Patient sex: M
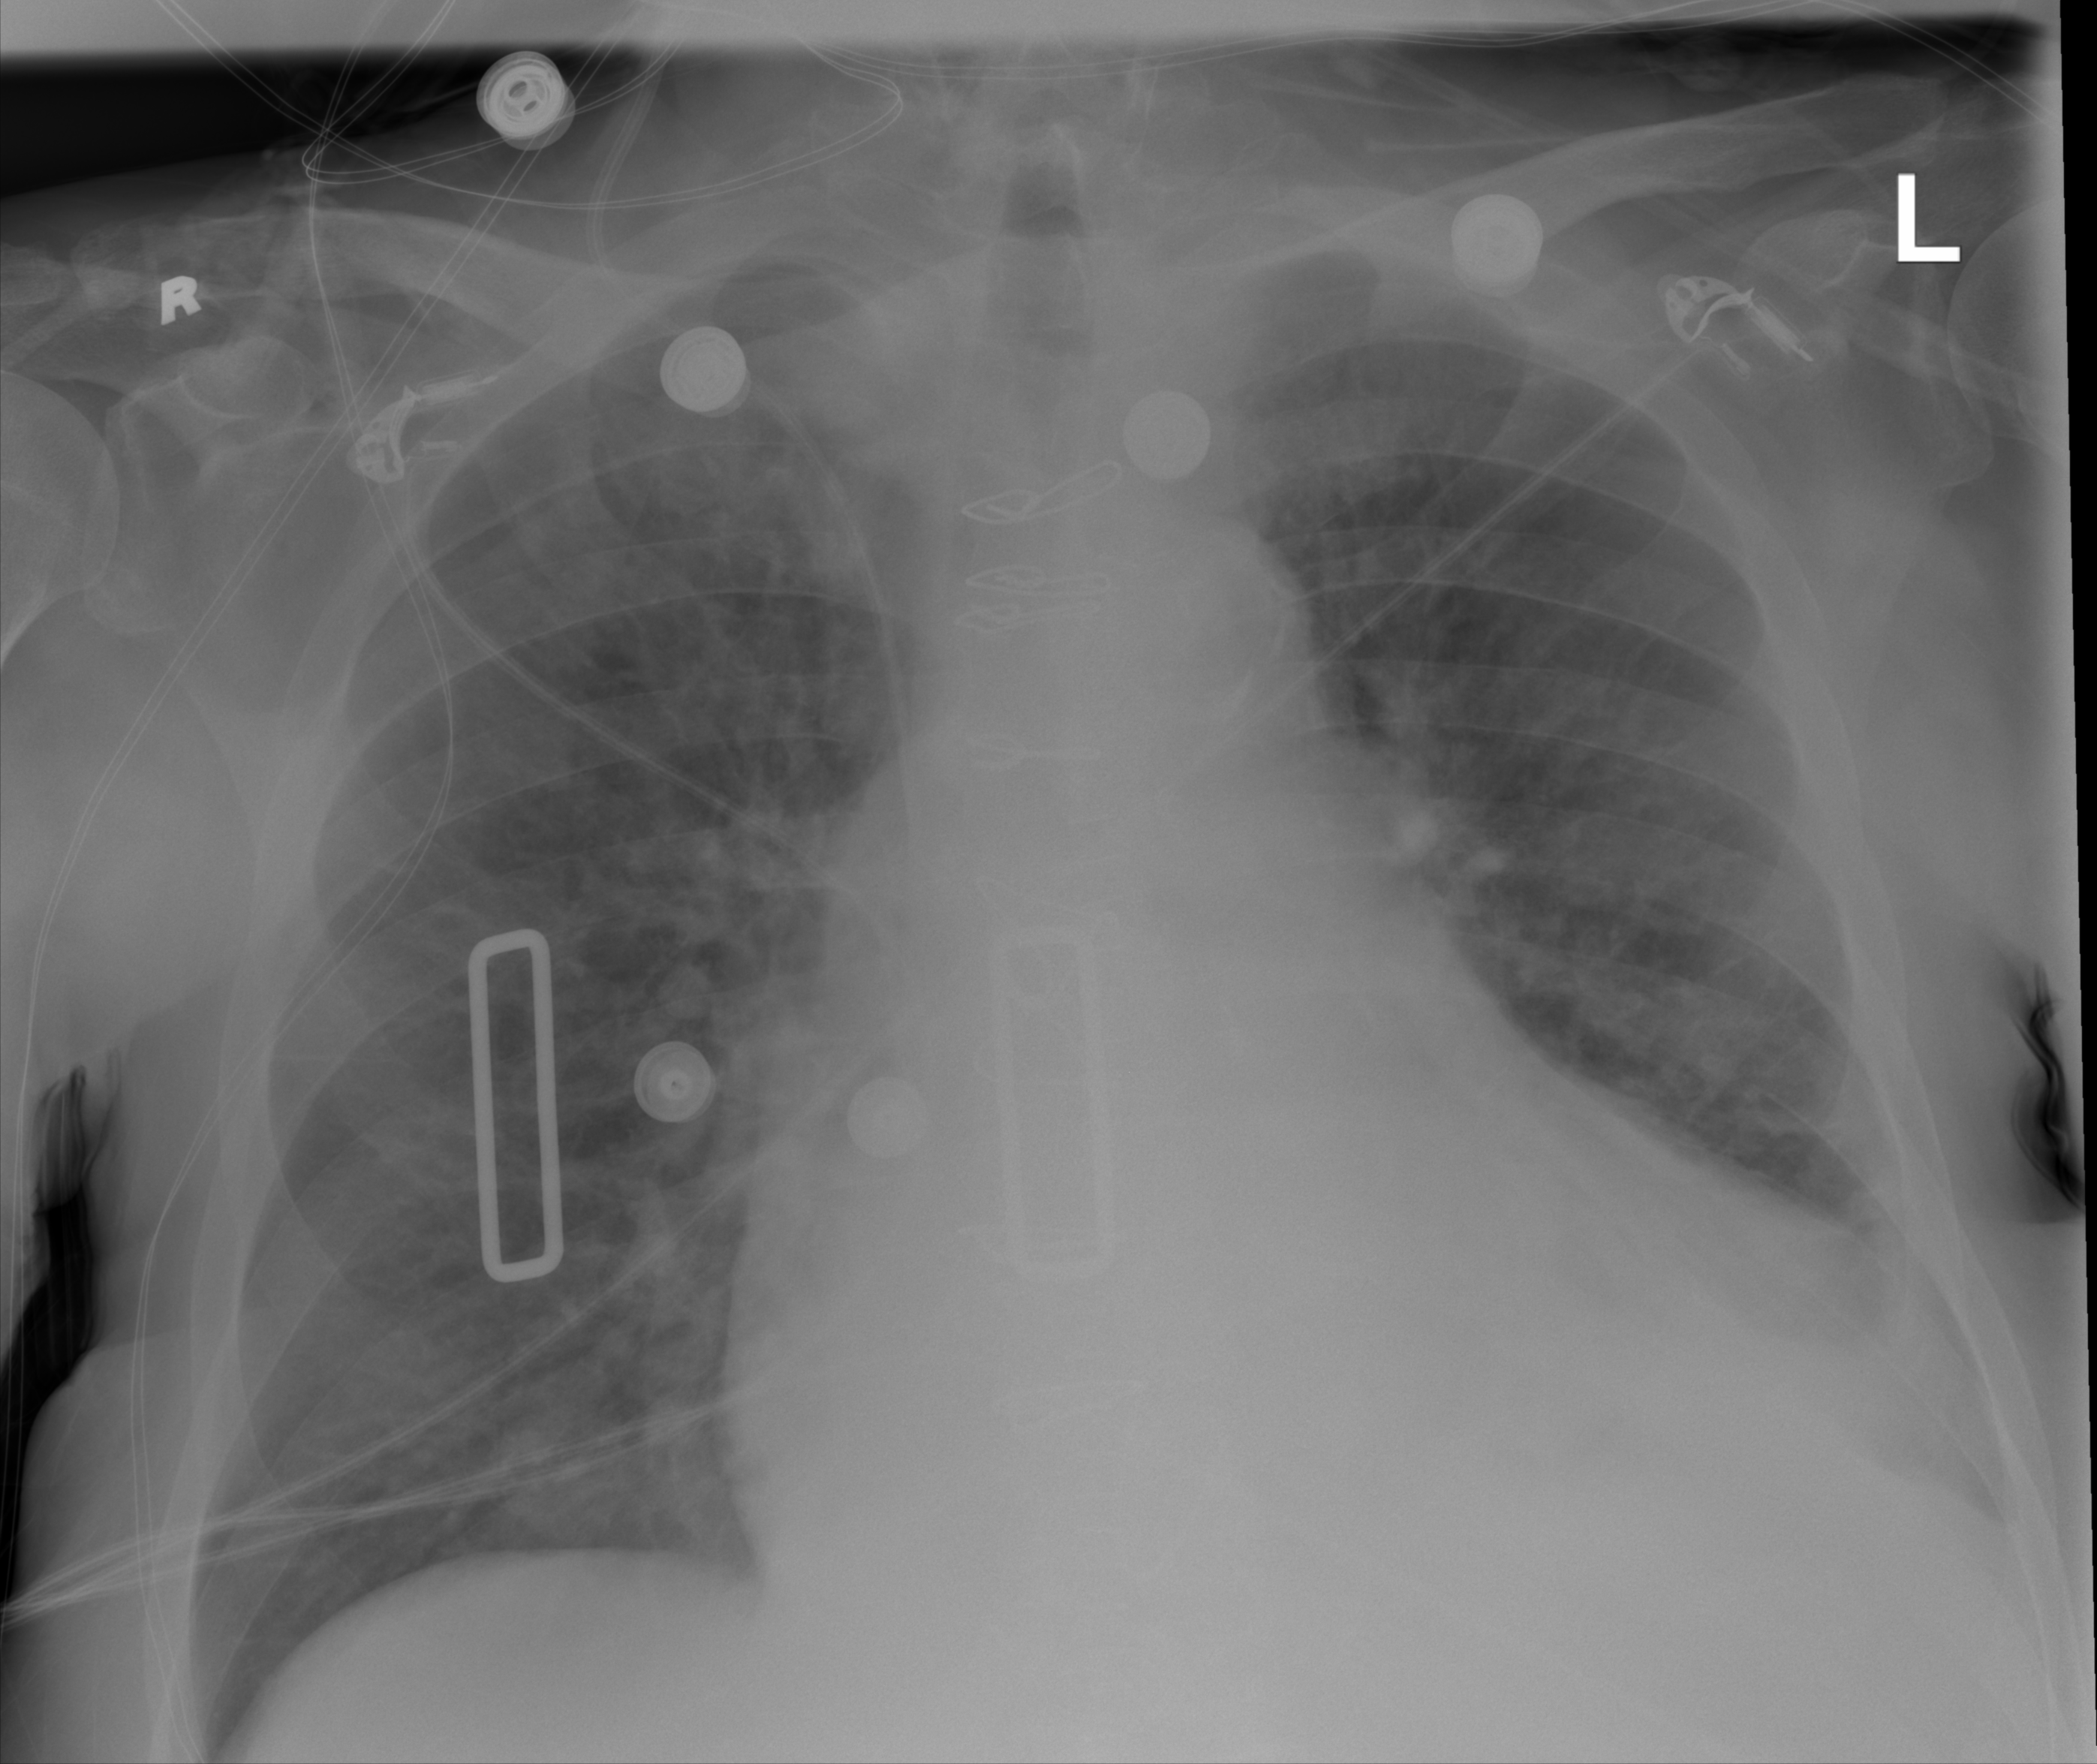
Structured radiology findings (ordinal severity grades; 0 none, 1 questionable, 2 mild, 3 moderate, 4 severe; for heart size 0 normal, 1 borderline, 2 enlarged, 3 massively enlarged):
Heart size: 2
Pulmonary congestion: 0
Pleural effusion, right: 0
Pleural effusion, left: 2
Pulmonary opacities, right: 0
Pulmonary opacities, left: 0
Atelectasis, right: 0
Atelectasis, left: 2